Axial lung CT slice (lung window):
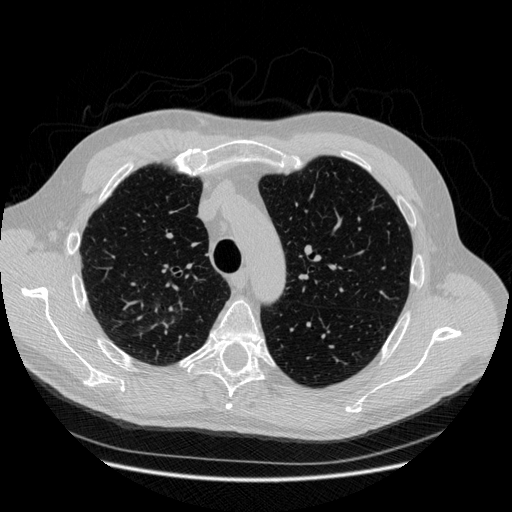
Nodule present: no